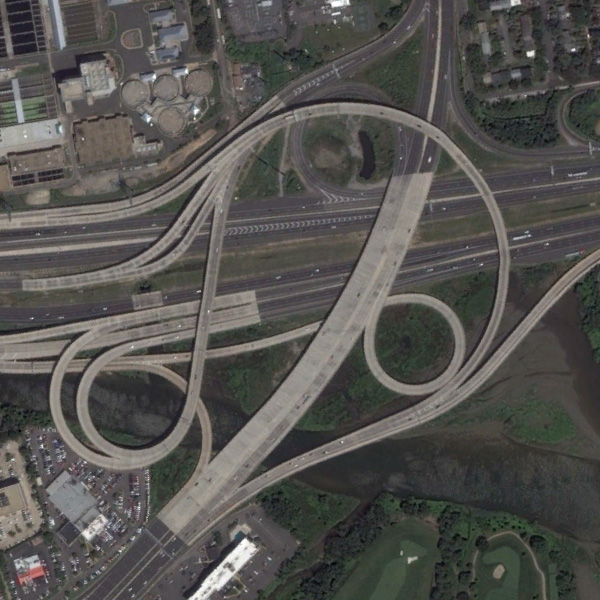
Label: Viaduct